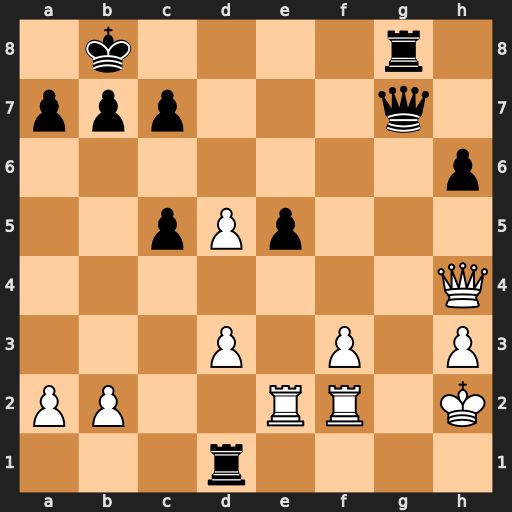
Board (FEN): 1k4r1/ppp3q1/7p/2pPp3/7Q/3P1P1P/PP2RR1K/3r4
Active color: w
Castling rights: -
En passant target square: -
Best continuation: Rg2 Qf7 Rxg8+ Qxg8 Rg2 Qxd5 Qa4 b6 Qxd1